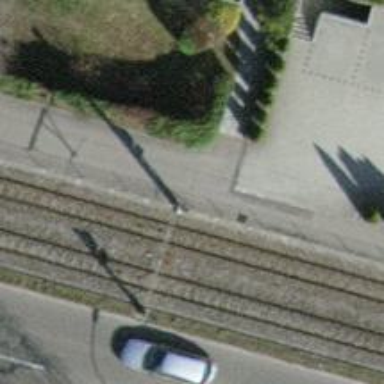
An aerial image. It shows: Railway signal.